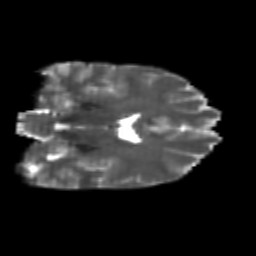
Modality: T2w
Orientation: coronal
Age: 26
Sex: female
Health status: healthy
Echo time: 0.074 s